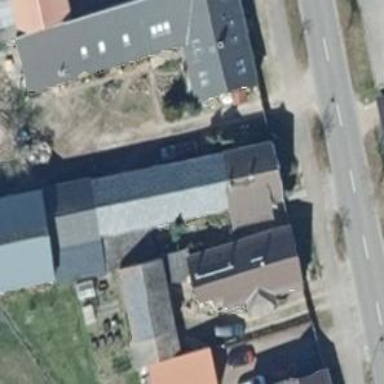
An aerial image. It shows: Building with gabled roof oriented along and colored grey.